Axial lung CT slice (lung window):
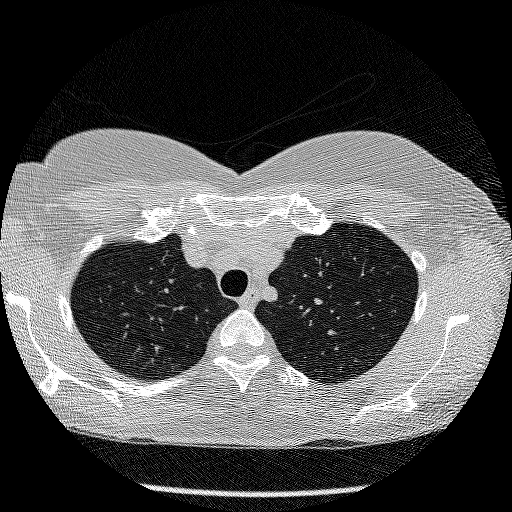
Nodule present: no